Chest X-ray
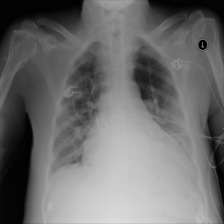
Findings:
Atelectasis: positive
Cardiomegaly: positive
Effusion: positive
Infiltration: negative
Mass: negative
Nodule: negative
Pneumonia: negative
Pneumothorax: negative
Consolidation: positive
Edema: negative
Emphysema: negative
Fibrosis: negative
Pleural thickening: negative
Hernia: negative